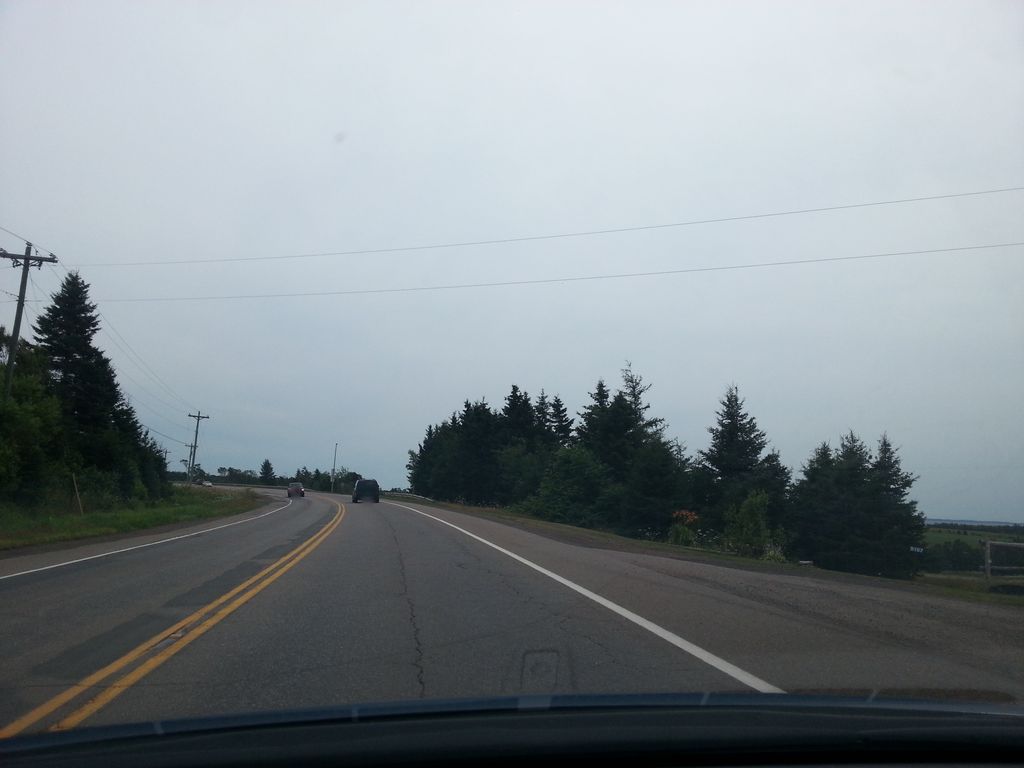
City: charlottetown